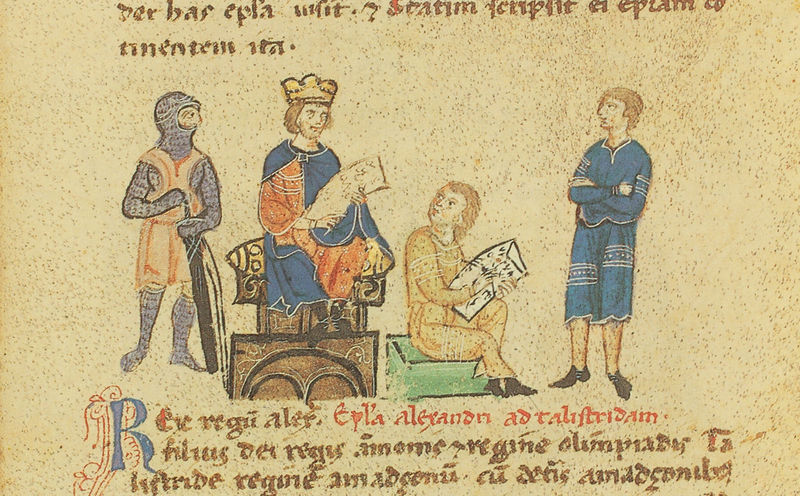
Titel: Alexanderroman
Institution: Leipzig, Stadtbibliothek
Schlagwörter: blau, umhang, rot, bibel, krone, schrift, papier, könig, thron, deutsch, buch, schwert, text, uniform, ritter, pergament, mittelalter, bursche, latein, buchmalerei, alexander, schriftstücke, kettenhemd, kkönig